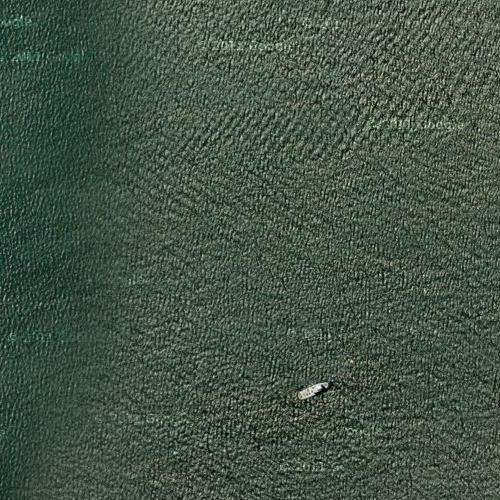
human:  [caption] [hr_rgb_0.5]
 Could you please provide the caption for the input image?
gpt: A part of ocean with deep green waters .

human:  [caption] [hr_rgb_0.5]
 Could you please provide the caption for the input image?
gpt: This is a part of deep green sparkling sea .

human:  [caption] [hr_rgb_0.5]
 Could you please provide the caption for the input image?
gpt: This is a part of deep green sparkling sea .

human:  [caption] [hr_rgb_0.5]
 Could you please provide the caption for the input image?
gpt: This is a part of ocean with deep green water .

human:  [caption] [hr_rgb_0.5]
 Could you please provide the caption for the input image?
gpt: This is a part of ocean with deep green water shining .